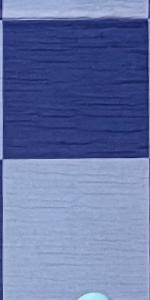
Label: Empty